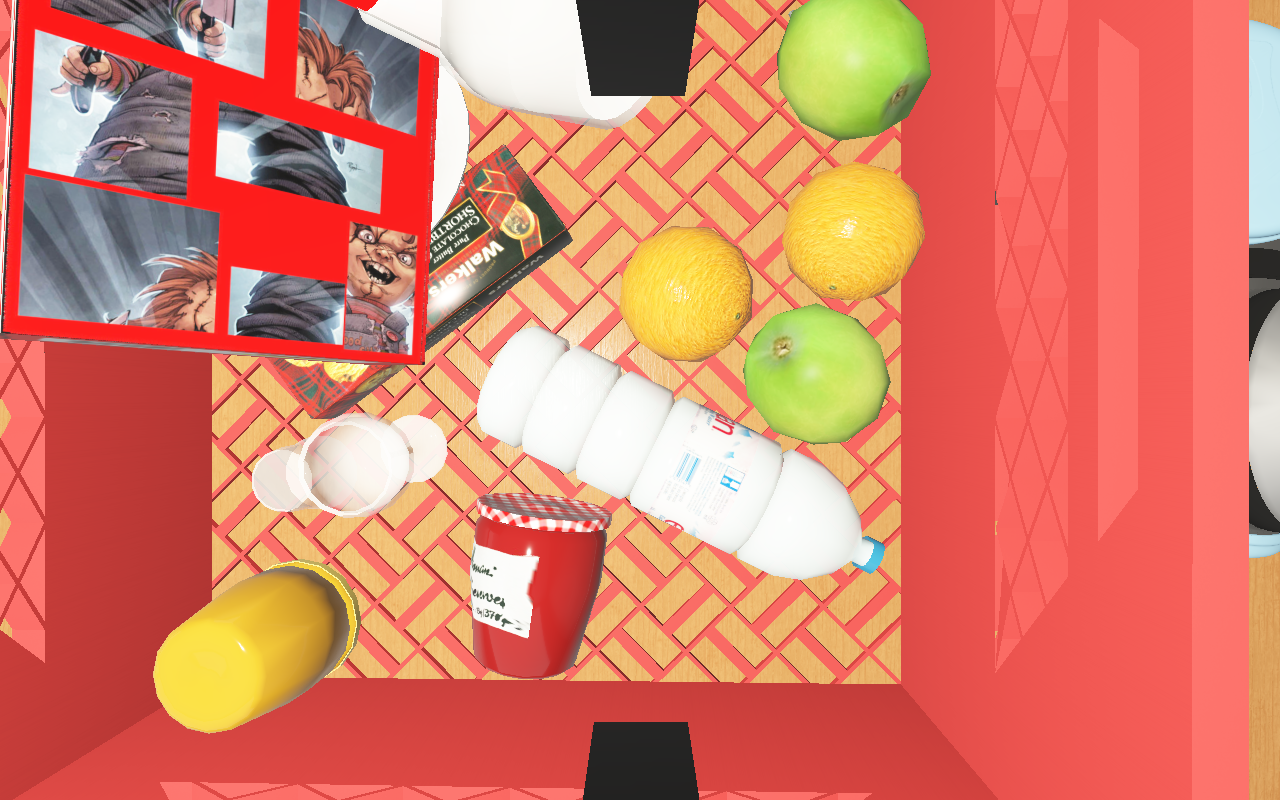
Objects in the scene:
carafe
water bottle
apple
apple
orange
orange
spoon
glass
wineglass
cereal box
biscuit box